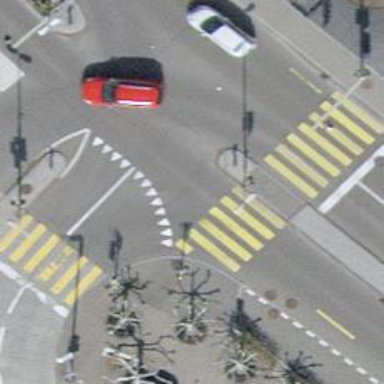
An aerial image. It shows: Primary highway with dedicated cycle lane and no sidewalk.